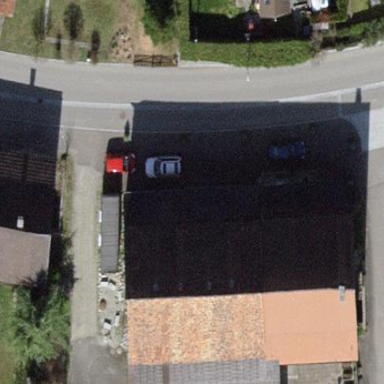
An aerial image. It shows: Rural barn.